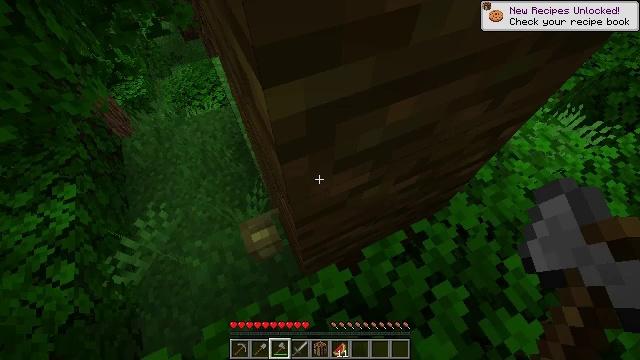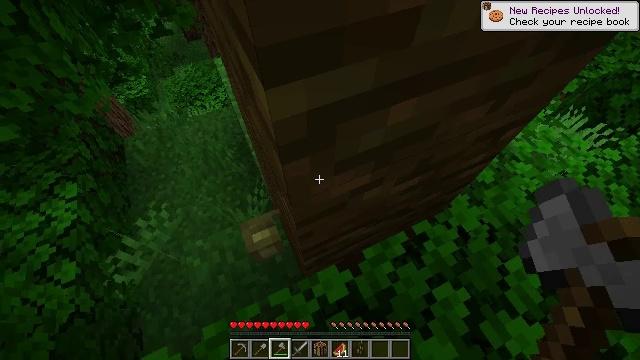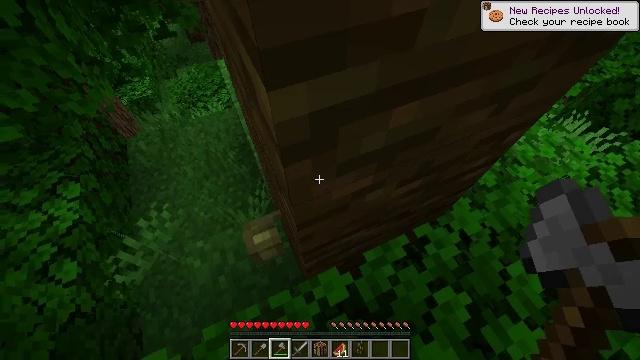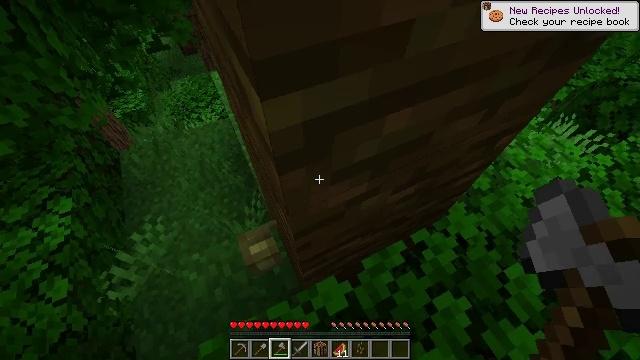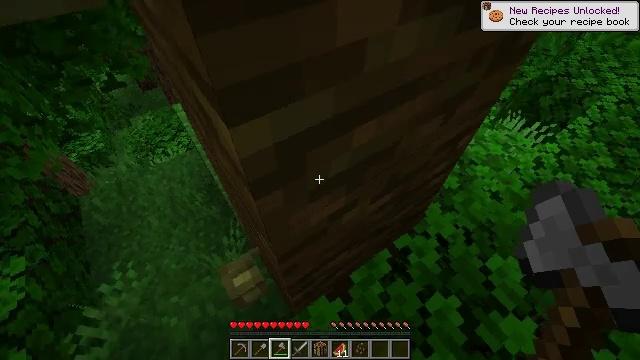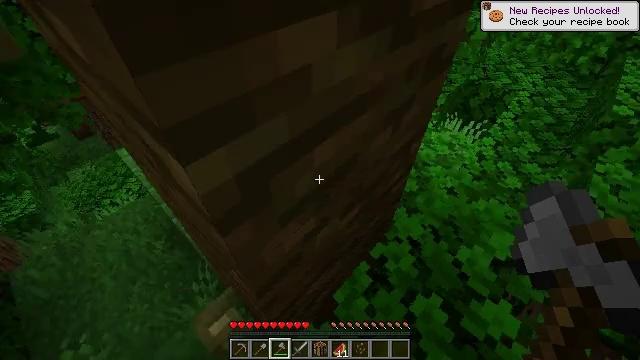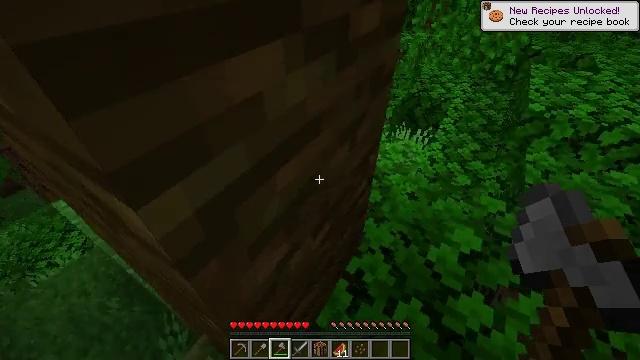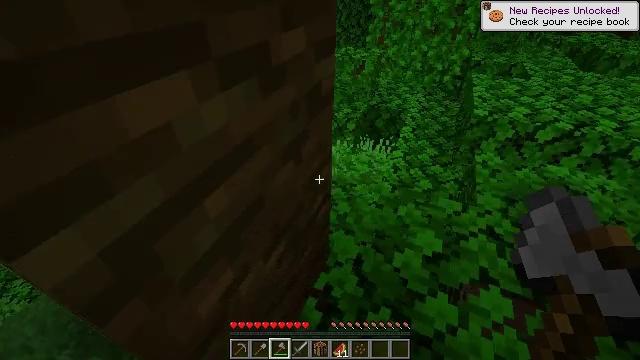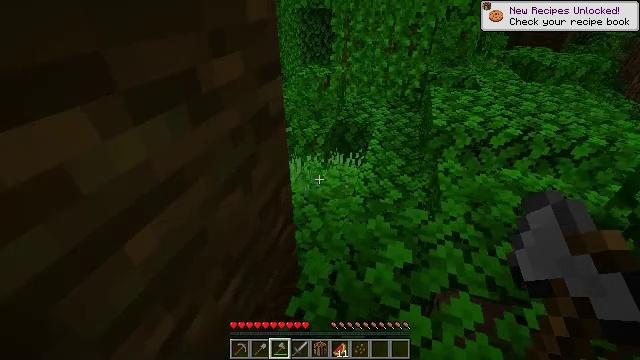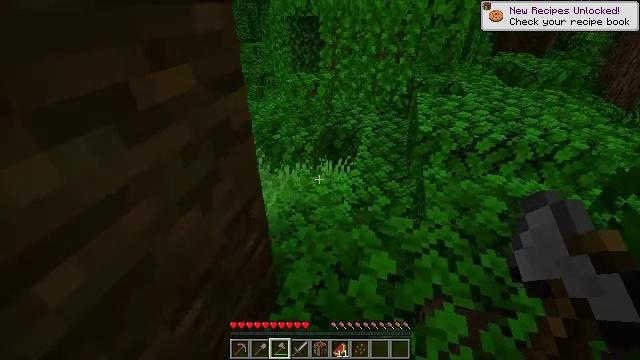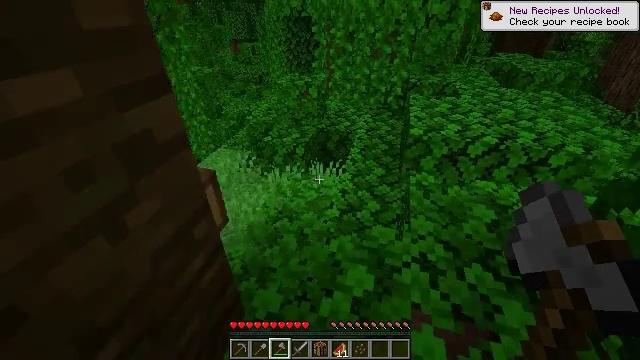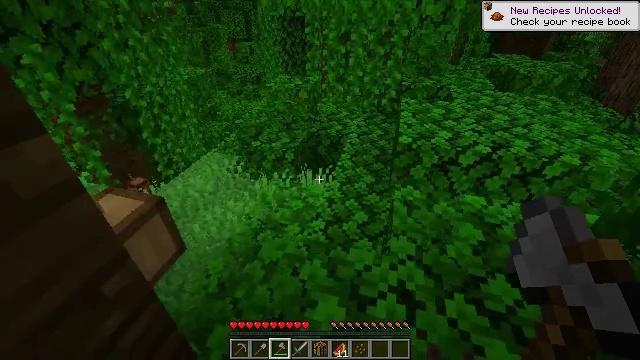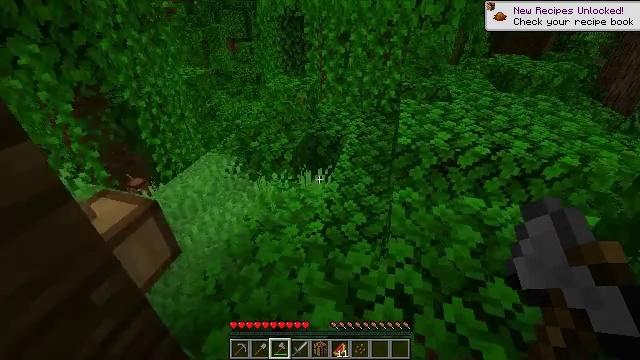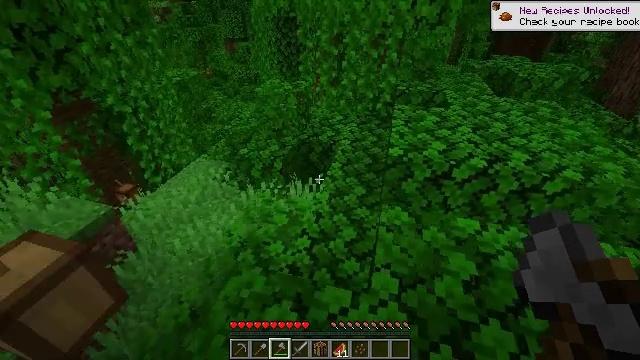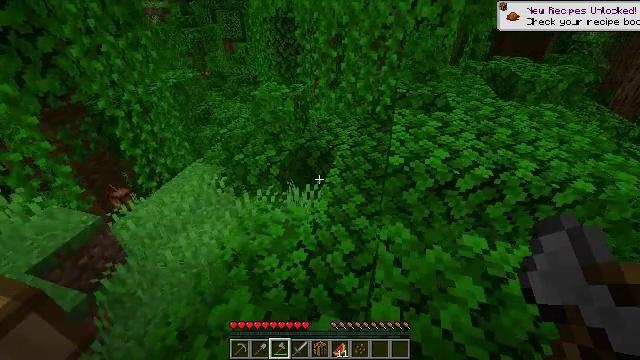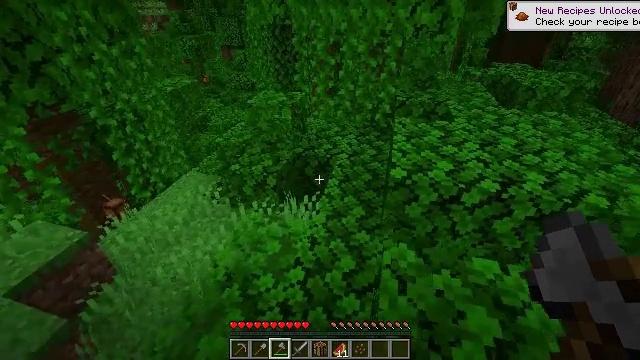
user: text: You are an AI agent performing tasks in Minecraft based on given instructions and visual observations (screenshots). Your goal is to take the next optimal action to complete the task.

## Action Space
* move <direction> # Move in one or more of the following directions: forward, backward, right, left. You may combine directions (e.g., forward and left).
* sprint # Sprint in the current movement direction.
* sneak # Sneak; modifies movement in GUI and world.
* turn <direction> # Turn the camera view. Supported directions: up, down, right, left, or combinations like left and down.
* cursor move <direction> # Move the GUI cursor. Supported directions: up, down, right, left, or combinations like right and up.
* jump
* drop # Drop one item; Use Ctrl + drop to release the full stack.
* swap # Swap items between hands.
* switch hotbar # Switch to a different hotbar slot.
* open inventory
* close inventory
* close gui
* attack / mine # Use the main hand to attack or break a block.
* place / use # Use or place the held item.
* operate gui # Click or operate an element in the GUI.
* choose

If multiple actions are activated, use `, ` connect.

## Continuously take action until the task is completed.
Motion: motion action
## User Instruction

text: Gather melon for food.
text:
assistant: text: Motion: no_op
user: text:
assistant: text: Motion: no_op
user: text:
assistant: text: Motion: turn right and up
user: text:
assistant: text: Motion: turn right and up
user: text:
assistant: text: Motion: turn right and up
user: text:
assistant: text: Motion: turn right and up
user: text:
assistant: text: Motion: move right, turn right and up
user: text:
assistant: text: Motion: move forward and move right, turn right and up
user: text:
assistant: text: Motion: move forward and move right, turn right and up
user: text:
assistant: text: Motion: move forward and move right
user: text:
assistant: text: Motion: move forward and move right
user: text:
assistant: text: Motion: move forward and move right
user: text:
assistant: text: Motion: move forward
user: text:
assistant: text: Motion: move forward
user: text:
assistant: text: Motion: move forward, turn up
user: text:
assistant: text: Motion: move forward, turn left and up
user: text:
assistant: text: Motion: move forward
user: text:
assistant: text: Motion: move forward
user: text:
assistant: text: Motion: move forward
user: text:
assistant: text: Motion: move forward
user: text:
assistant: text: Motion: move forward, turn left and down
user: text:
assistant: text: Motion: turn left and down
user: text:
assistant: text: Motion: turn left and down
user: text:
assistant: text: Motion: turn left and down
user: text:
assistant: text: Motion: turn left
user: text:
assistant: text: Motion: turn left
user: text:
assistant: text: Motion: no_op
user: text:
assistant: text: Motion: no_op
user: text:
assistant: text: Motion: no_op
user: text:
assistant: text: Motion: no_op